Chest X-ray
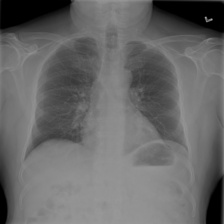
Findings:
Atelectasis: negative
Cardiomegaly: negative
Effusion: negative
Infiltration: negative
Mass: negative
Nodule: negative
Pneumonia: negative
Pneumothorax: negative
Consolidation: negative
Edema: negative
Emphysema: negative
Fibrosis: negative
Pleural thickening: negative
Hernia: negative